Question: I have following image which describing what i'm trying to do.

I have style in list these 4 columns.
DIV 1 and DIV 3 should have text items aligned on the left and DIV 2 and DIV 4 on the right.
A would like to do it simple and efficient as is possible without many ineer div's or table with relave width of list item.
Could somebody tell me haw can i do it in right way?
Thanks for any advice
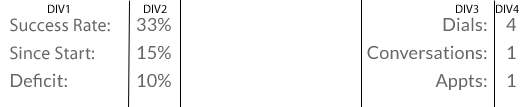
Answer: Here is a <URL>
HTML:
'''
<div id="left">
<div class="left-inner">
text
</div>
<div class="right-inner">
num
</div>
</div>
<div id="right">
<div class="left-inner">
text
</div>
<div class="right-inner">
num
</div>
</div>
'''
CSS:
'''
#left,
#right
{
width: 40%;
}
#left {
float: left;
}
#right {
float: right;
}
.left-inner,
.right-inner
{
width: 50%;
float: left;
}
.left-inner {
text-align: left;
background: #ccc;
}
.right-inner {
text-align: right;
background: #f1f1f1;
}
'''